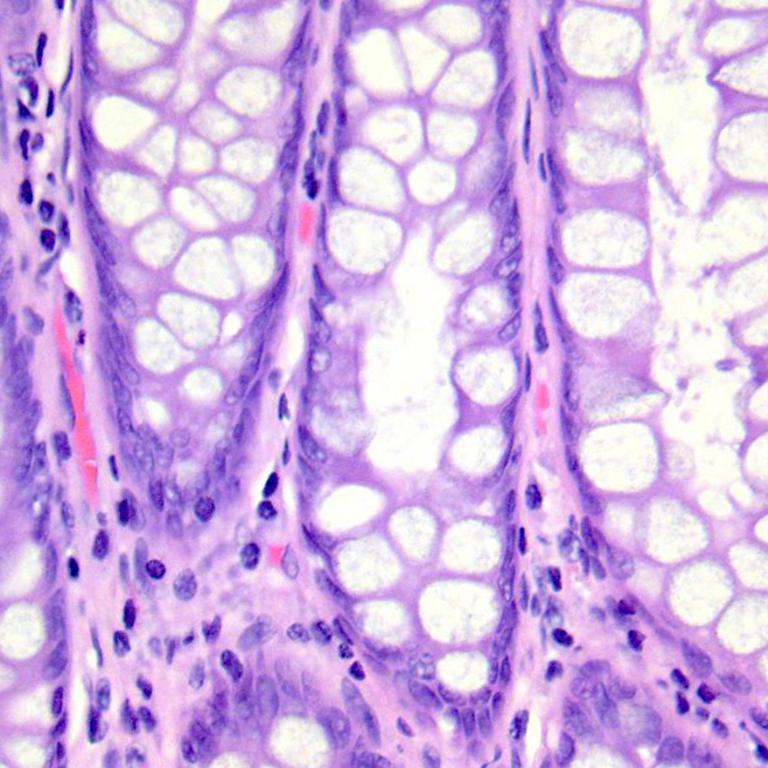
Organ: colon
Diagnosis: benign